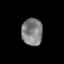
Tissue: prostate
Cell type: T cells
Senescence score: 0.3549
Nuclear area (px): 548
Mean DAPI intensity: 130.496